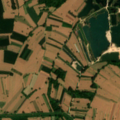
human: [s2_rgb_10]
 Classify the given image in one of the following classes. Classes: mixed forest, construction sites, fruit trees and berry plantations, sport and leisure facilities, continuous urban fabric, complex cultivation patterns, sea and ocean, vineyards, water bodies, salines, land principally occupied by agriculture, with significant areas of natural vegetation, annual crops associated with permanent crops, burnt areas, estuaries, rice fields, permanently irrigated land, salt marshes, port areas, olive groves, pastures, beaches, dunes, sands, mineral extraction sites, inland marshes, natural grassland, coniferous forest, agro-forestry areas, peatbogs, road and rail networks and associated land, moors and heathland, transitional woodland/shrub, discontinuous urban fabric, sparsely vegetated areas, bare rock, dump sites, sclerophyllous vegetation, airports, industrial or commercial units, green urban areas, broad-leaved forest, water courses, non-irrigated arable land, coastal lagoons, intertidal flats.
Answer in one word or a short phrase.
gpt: mineral extraction sites, non-irrigated arable land, land principally occupied by agriculture, with significant areas of natural vegetation